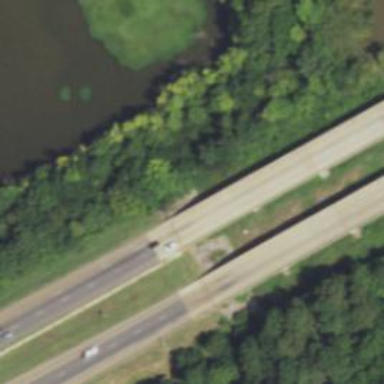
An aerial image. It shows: Beam bridge on motorway.